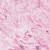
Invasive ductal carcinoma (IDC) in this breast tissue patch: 0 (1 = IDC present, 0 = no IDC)